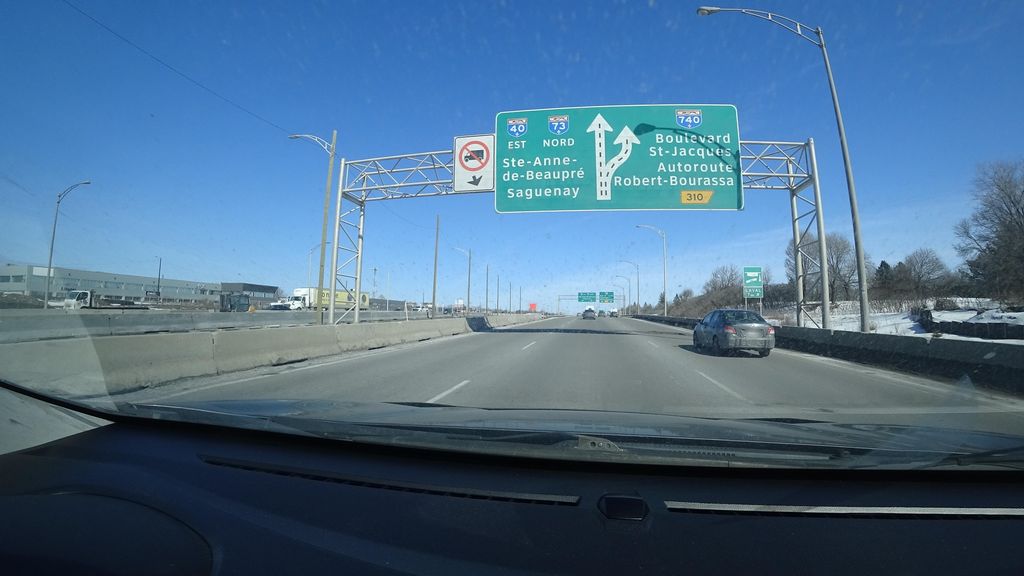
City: quebec_city